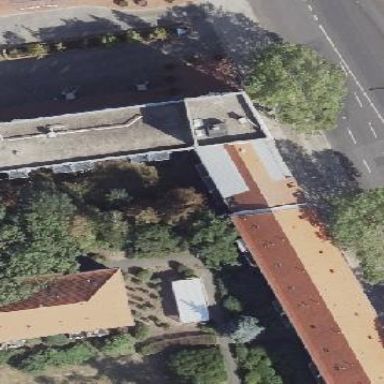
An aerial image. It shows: Hotel building.